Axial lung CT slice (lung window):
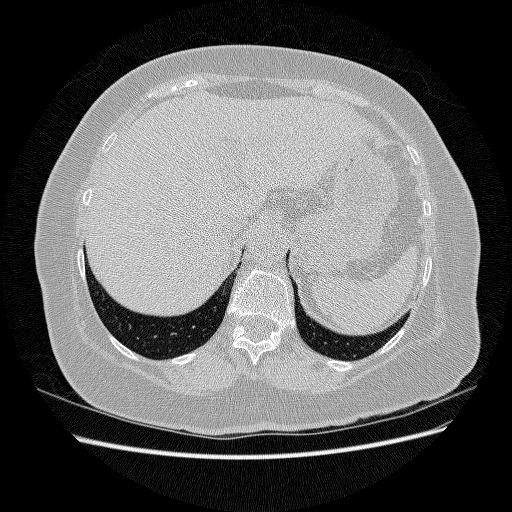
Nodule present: no